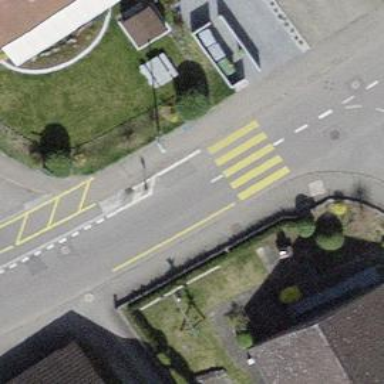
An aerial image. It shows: Uncontrolled road crossing.